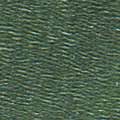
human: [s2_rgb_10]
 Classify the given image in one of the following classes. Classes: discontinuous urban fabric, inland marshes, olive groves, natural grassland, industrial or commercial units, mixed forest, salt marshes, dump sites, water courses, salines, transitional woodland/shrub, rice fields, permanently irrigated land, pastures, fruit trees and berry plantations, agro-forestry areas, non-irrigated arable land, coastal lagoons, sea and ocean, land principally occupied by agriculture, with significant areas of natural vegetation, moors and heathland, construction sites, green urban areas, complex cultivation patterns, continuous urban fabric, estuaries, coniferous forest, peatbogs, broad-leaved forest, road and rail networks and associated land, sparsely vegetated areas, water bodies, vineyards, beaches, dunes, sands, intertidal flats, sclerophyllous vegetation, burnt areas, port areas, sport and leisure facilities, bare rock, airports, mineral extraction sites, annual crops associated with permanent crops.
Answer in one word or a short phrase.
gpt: sea and ocean